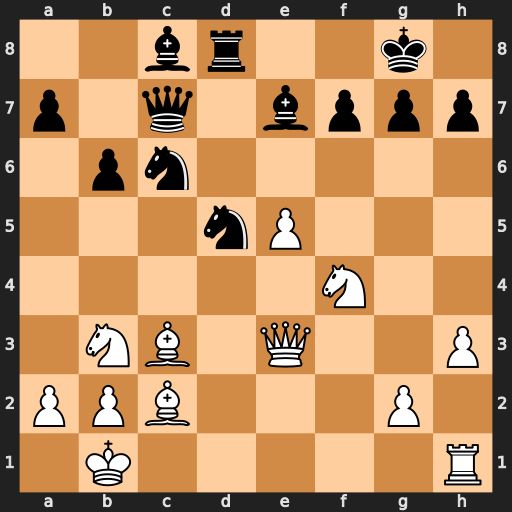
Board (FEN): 2br2k1/p1q1bppp/1pn5/3nP3/5N2/1NB1Q2P/PPB3P1/1K5R
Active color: w
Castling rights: -
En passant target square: -
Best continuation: Nxd5 Rxd5 Qe4 g6 Qxd5